Question: I am working with the universal apps. Now i want to create a three table views in my view controller for iPAD. I have three separate view controllers with XIB.So how can i add the other two table view as subview in the main controllers. Please give me some sample applications and links. In my application, i have three view controllers and add a subview as table view(not UITableViewController). On clicks the first table view data, it navigates to the second table and clicks the second table view data, it navigates to the third table view.
'''
Hierarchy:
MainViewController:
--SubTableView1
--SubTableView2
'''
See the image below,

Please Help me out.
Thanks!!
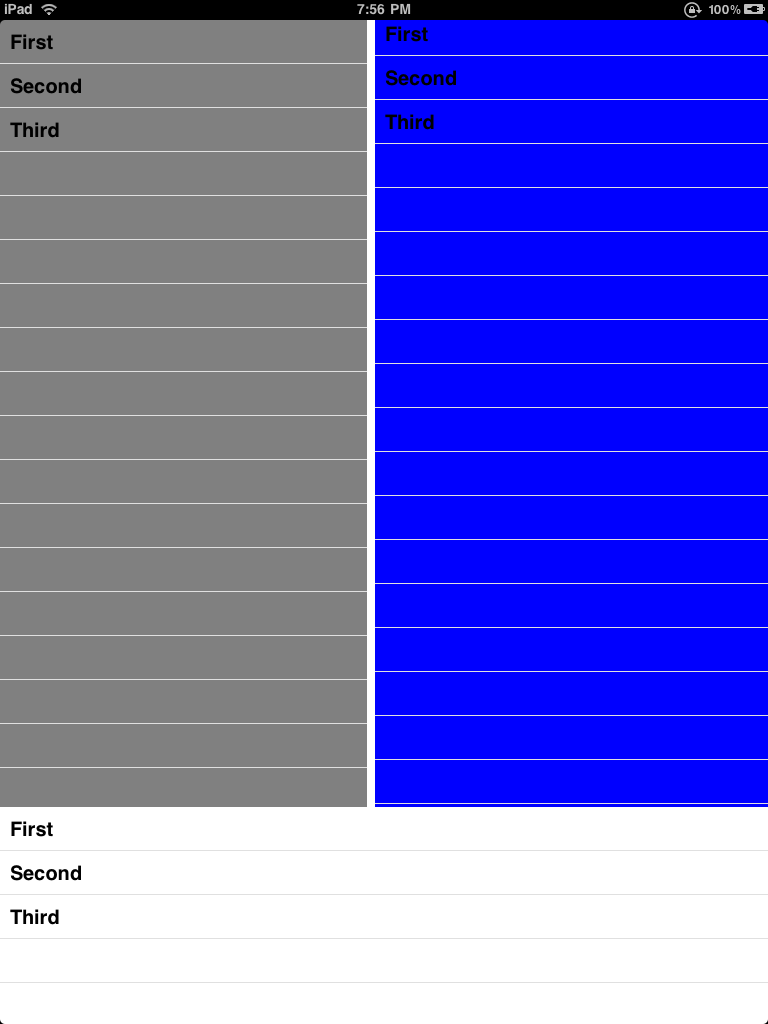
Answer: A table view is just a view you can use. It doesn't have to be bound 1:1 to a view controller, but if it's not, you need to set up the custom single view controller that owns the screen, and then get it to own all three table views as subviews. You need to be careful about which object is the delegate and data source of each views, and do the right thing with providing cells, etc. If the same controller is the delegate/data source of all the table views, you have to switch in the delegate methods to do the right thing on each.